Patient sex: M
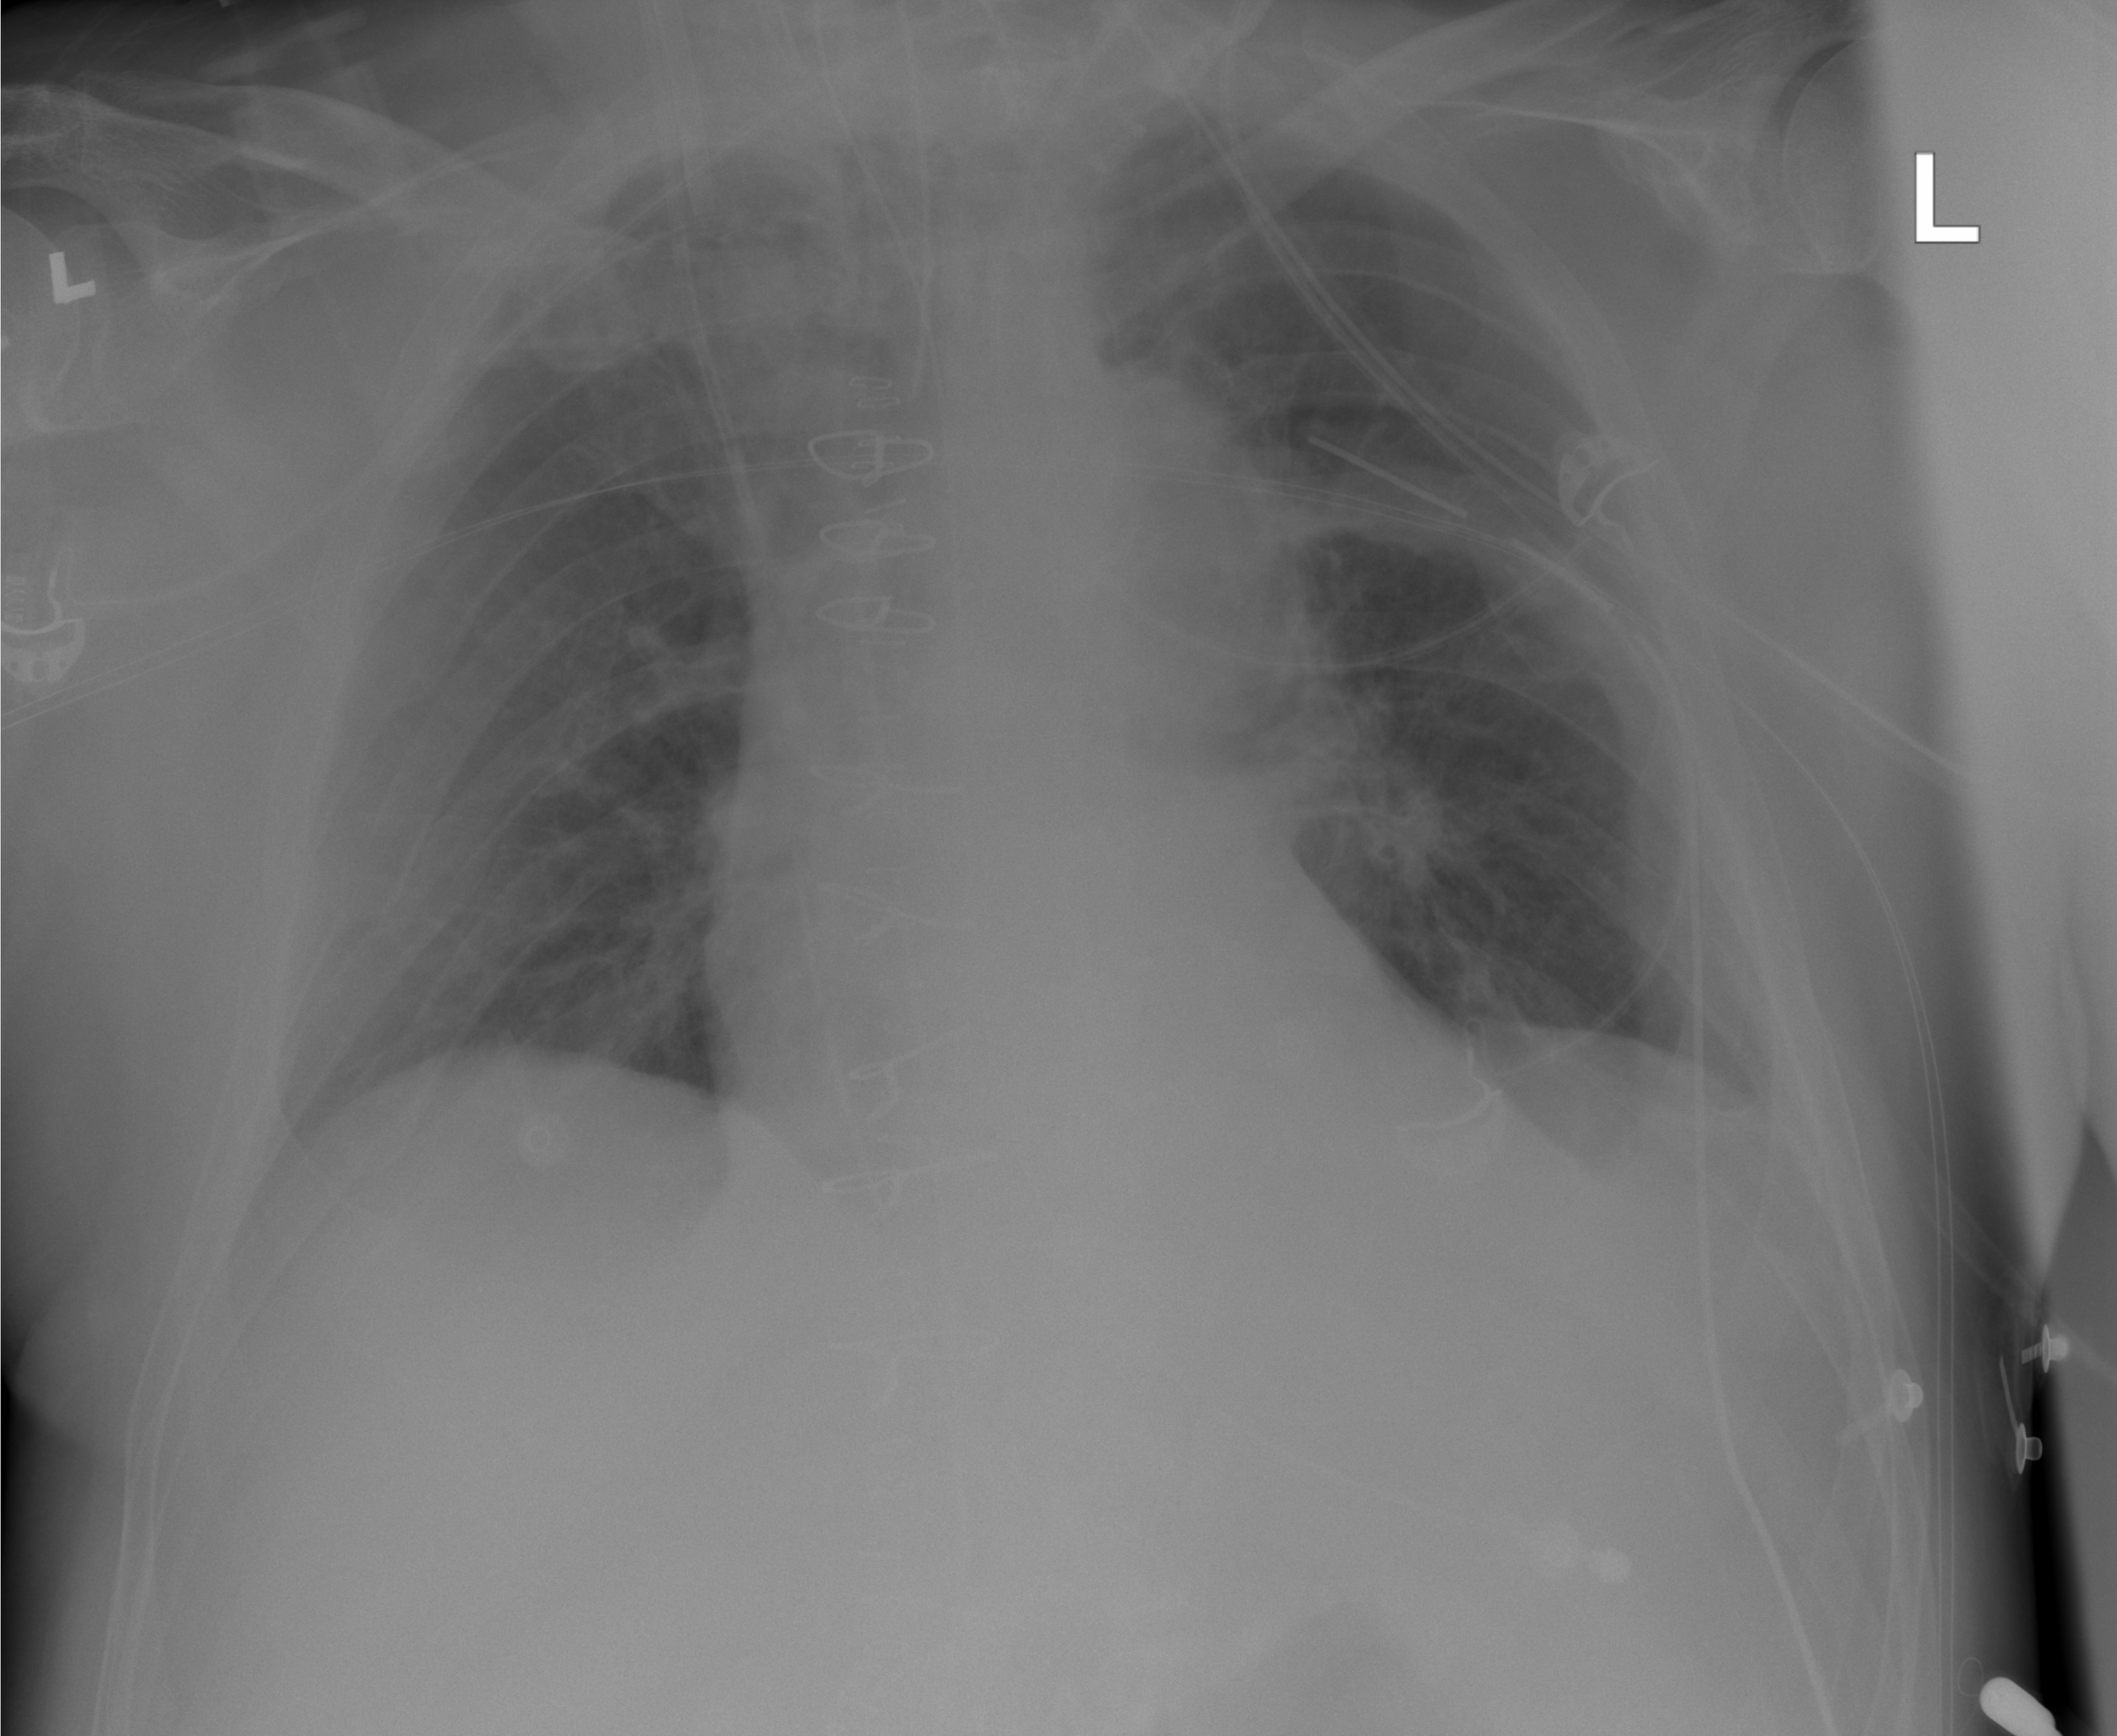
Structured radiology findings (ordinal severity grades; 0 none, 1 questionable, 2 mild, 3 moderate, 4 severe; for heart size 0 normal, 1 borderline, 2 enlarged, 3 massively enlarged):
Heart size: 0
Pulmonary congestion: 0
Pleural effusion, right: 1
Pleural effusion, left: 1
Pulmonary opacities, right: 0
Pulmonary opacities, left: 0
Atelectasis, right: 1
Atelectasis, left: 1